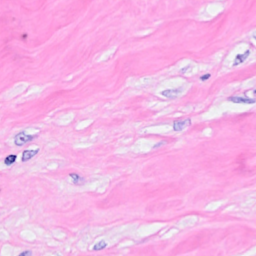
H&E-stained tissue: Breast